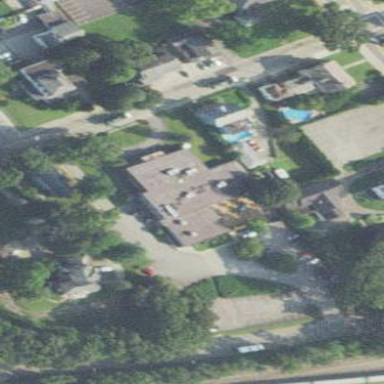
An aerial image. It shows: Social centre building.